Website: apple
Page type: payment
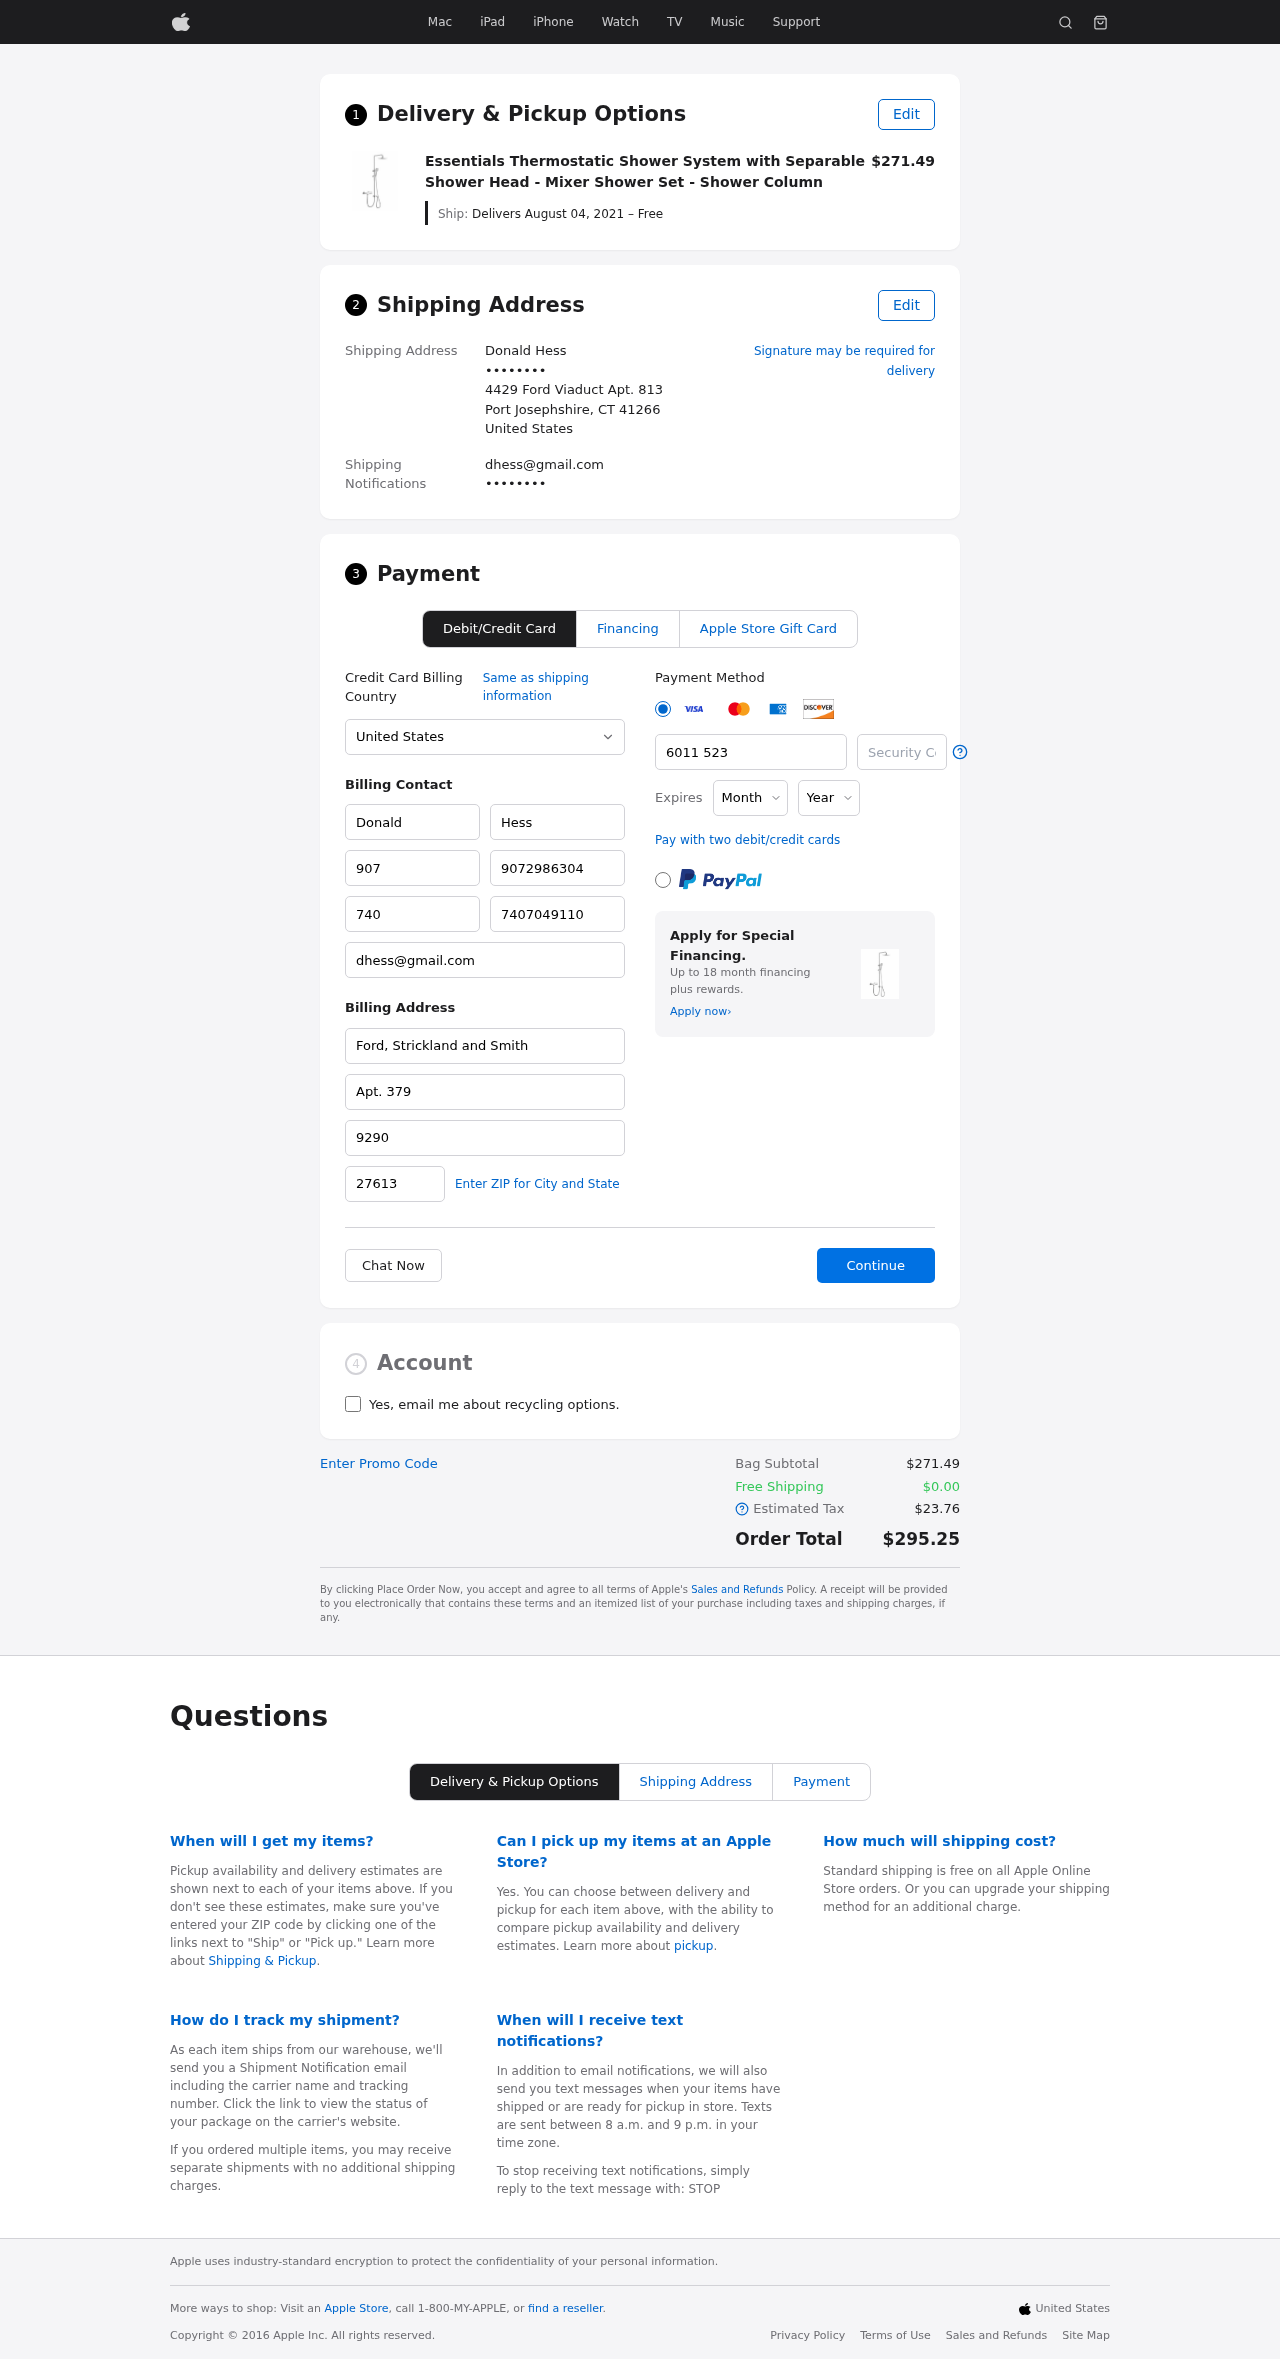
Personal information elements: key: PII_CARD_CVV
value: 230
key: PII_CARD_EXPIRY_MONTH
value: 04
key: PII_CARD_EXPIRY_YEAR
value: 28
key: PII_CARD_NUMBER
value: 6011 5231 8851 1880
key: PII_CITY_STATE_ZIP
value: Port Josephshire, CT 41266
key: PII_COMPANY
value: Ford, Strickland and Smith
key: PII_COUNTRY
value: United States
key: PII_EMAIL
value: dhess@gmail.com
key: PII_EMAIL2
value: dhess@gmail.com
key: PII_FIRSTNAME
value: Donald
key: PII_FULLNAME
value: Donald Hess
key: PII_LASTNAME
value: Hess
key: PII_PHONE3
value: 9072986304
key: PII_PHONE_ALT
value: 7407049110
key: PII_PHONE_ALT_AREA
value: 740
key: PII_PHONE_AREA
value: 907
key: PII_POSTCODE2
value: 27613
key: PII_SECURITY_CODE
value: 9290
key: PII_STREET
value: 4429 Ford Viaduct Apt. 813
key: PII_STREET2
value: Apt. 379
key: PII_PHONE
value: ••••••••
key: PII_PHONE2
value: ••••••••
Product elements: key: PRODUCT1_NAME
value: Essentials Thermostatic Shower System with Separable Shower Head - Mixer Shower Set - Shower Column
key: PRODUCT1_PRICE
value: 271.49
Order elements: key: ORDER_DELIVERY_DATE
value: Delivers August 04, 2021 – Free
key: ORDER_SUBTOTAL
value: $271.49
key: ORDER_SHIPPING_COST
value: $0.00
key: ORDER_TAX
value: $23.76
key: ORDER_TOTAL
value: $295.25